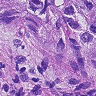
Metastatic tissue present: yes